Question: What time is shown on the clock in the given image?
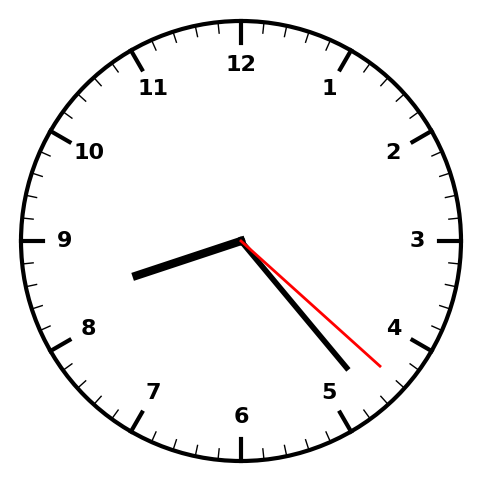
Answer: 08:23:22